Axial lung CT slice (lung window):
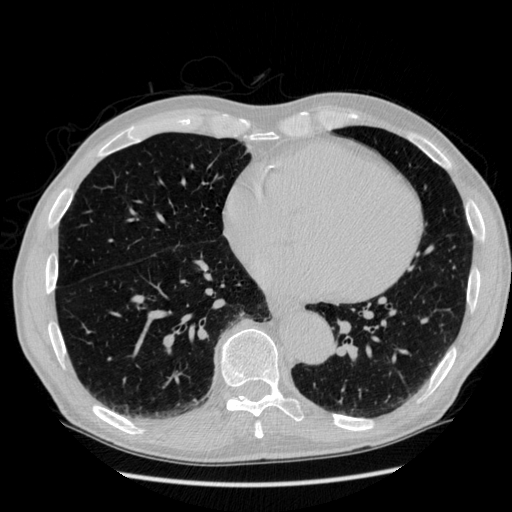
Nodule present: no